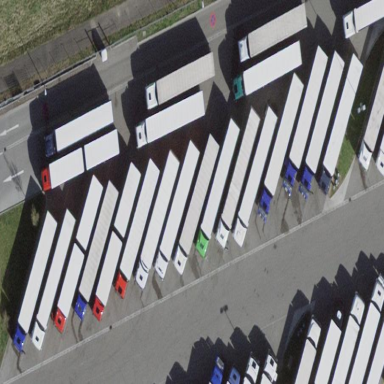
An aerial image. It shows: Asphalt parking space.